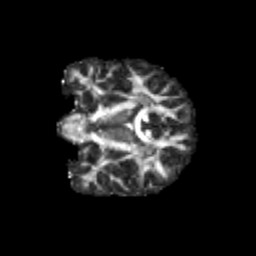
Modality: FA
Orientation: coronal
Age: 13
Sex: male
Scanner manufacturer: siemens
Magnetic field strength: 3 T
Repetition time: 3.8 s
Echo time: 0.07 s